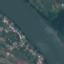
Land use / land cover class: River